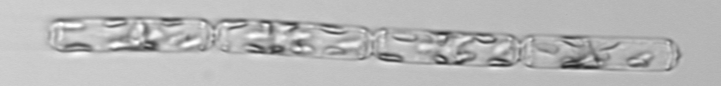
Label: Cerataulina_pelagica